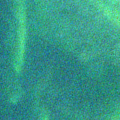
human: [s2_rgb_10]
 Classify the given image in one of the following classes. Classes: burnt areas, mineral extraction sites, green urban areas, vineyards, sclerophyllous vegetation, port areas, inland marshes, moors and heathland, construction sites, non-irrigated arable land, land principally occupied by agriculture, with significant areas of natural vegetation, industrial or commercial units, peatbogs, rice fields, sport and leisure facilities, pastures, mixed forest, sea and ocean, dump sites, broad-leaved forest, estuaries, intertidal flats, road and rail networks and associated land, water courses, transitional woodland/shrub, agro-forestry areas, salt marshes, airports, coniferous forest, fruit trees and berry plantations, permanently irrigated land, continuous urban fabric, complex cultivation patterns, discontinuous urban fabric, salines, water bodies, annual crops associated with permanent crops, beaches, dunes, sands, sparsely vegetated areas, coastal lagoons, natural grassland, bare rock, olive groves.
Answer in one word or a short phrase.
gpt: sea and ocean